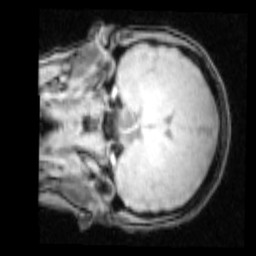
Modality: PDw
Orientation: coronal
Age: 19
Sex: female
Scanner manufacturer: siemens
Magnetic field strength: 3 T
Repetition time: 0.25 s
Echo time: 0.00103 s